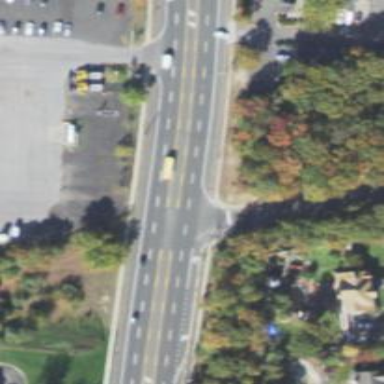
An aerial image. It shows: Secondary road with asphalt surface.